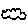
Label: cloud